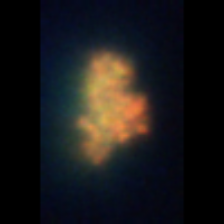
Taxon: Unknown_detritus
Group: Unknown